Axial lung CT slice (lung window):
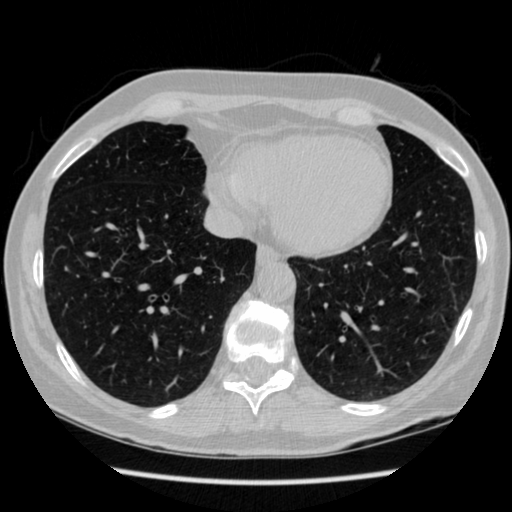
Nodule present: no